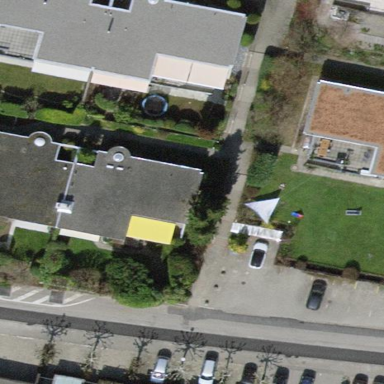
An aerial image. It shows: Semidetached house.